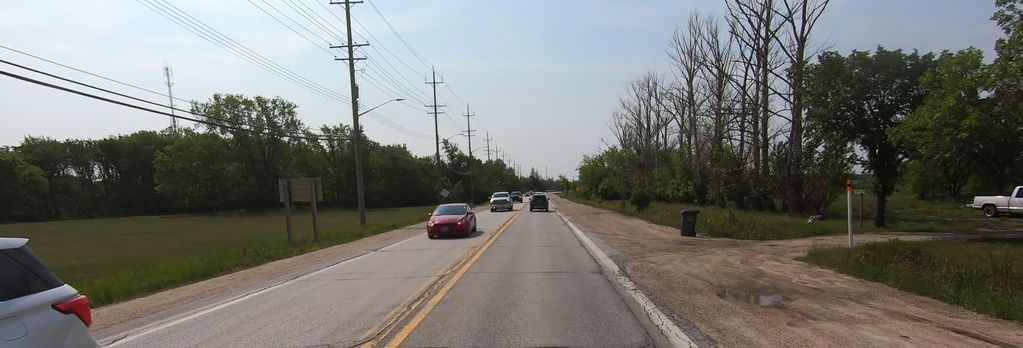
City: winnipeg